Interaction volume radius: 5 \u00c5
Interaction volume height: 50 \u00c5
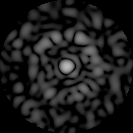
Disorder parameter: 0.8393